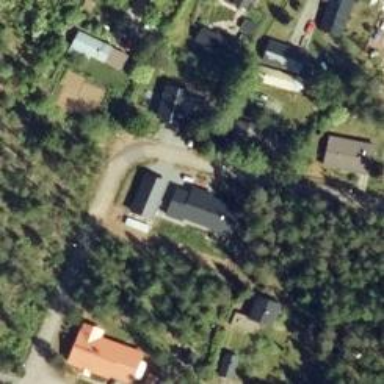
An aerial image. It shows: Residential road.